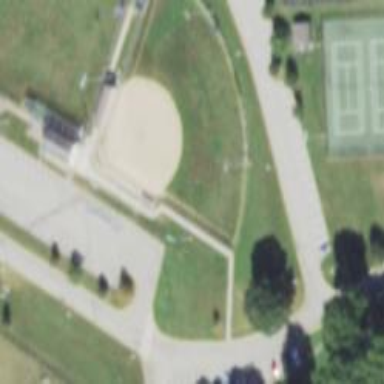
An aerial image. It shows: Baseball pitch for leisure land.